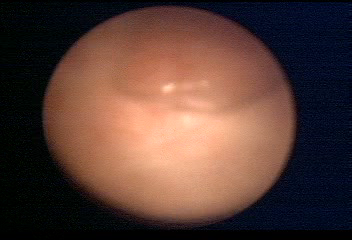
Modality: WLC
Class: Foreign bodies
Subclass: AirBubble
Bladder cancer association: No
Annotated structures: Air bubble